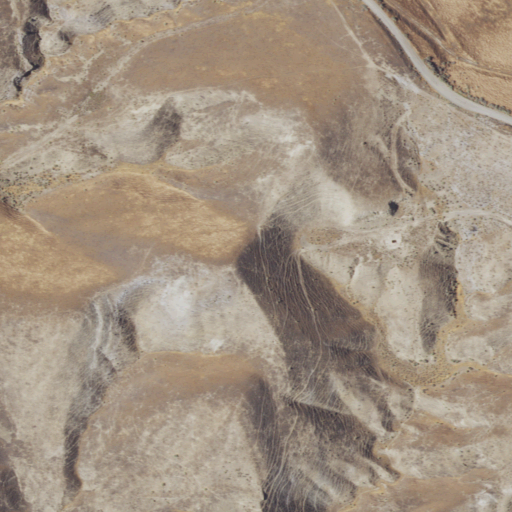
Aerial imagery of mountains in California named Los Jinetes containing grassland, open development, low intensity development, and medium intensity development